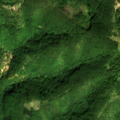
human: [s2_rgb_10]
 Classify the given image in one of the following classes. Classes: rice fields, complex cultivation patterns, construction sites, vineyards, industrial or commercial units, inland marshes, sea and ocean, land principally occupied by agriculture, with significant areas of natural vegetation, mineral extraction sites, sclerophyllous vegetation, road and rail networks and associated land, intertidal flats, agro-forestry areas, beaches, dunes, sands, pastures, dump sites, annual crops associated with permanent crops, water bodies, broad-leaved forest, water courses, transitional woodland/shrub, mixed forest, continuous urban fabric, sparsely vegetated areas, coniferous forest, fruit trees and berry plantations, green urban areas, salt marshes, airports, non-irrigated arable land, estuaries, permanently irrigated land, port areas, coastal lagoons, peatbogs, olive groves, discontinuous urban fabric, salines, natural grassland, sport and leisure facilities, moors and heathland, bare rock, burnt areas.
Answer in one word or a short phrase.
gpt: broad-leaved forest, transitional woodland/shrub